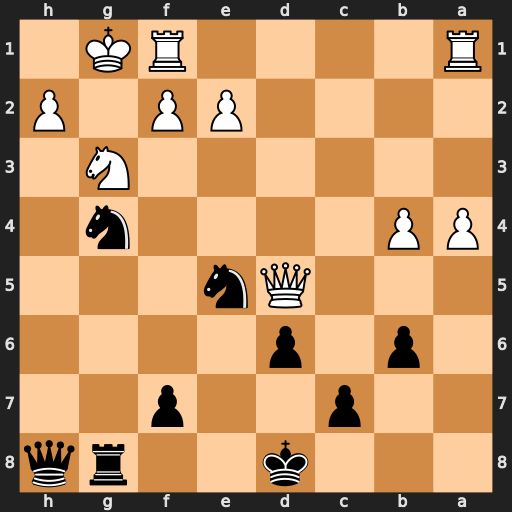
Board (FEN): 3k2rq/2p2p2/1p1p4/3Qn3/PP4n1/6N1/4PP1P/R4RK1
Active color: b
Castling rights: -
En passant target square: -
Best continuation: Qxh2#